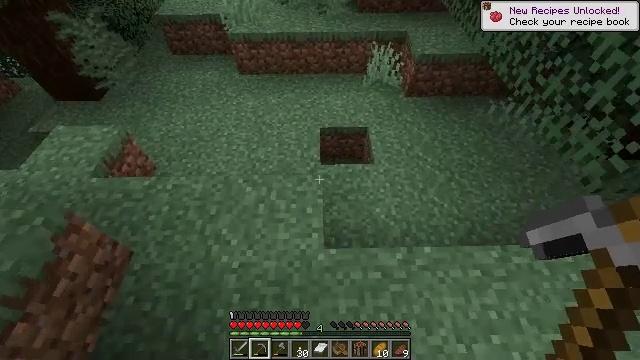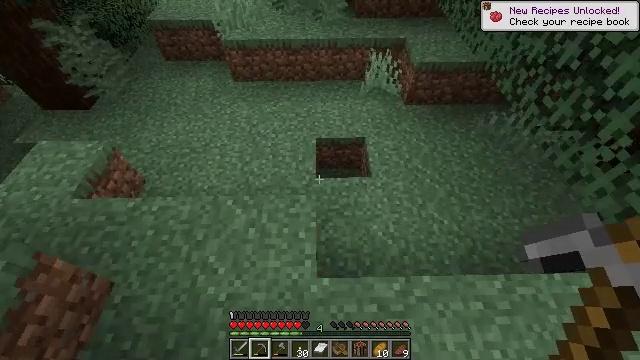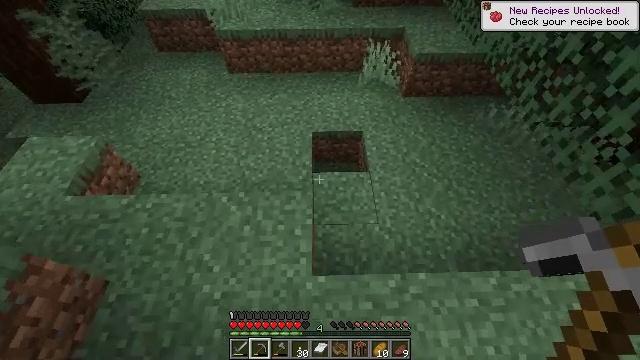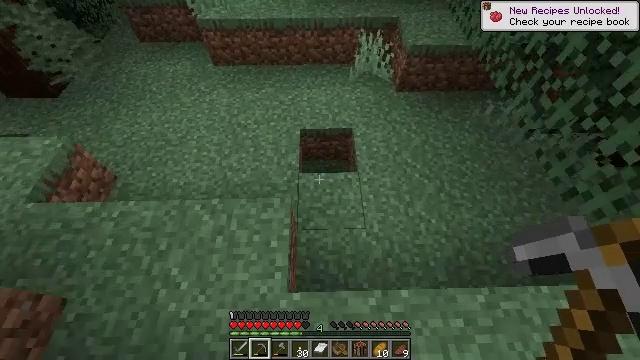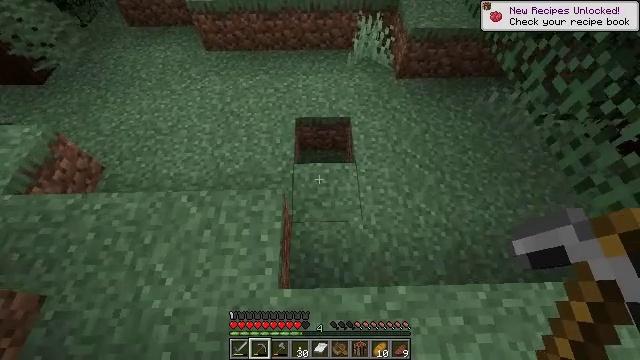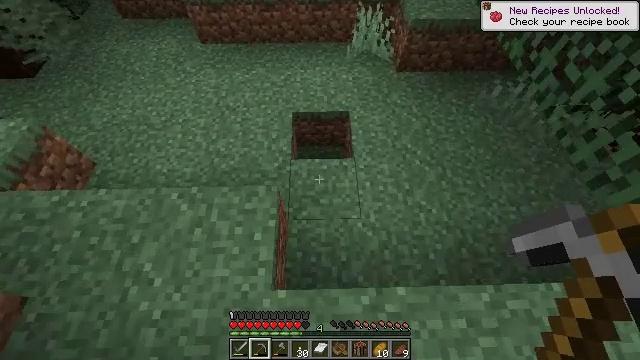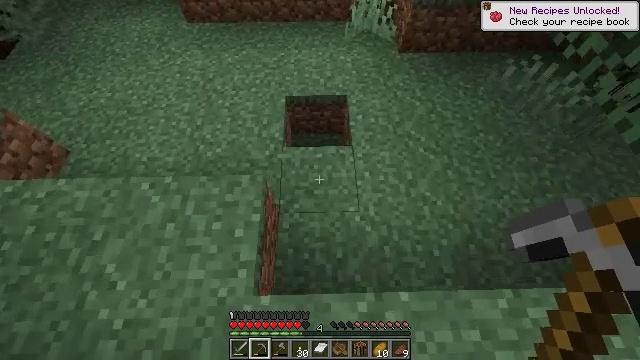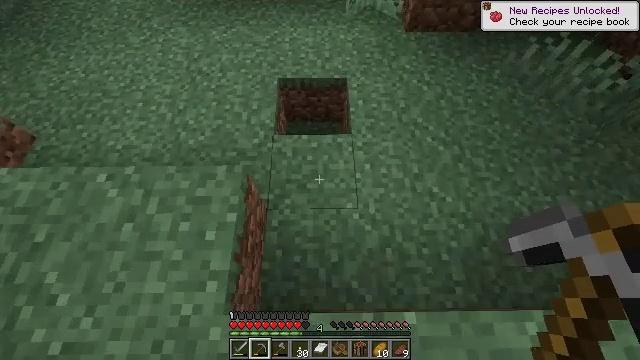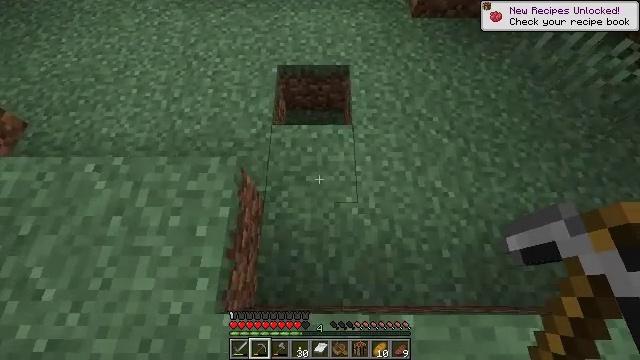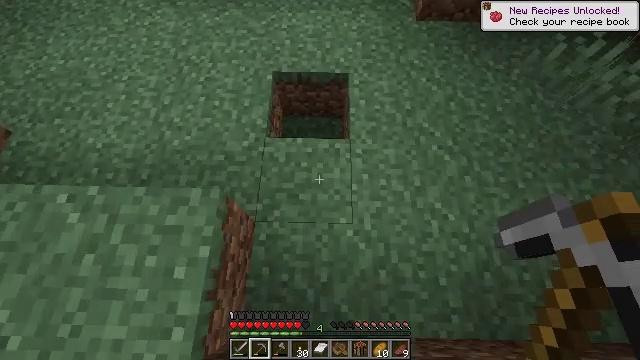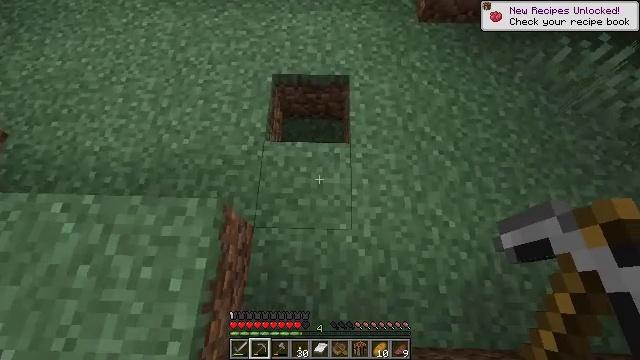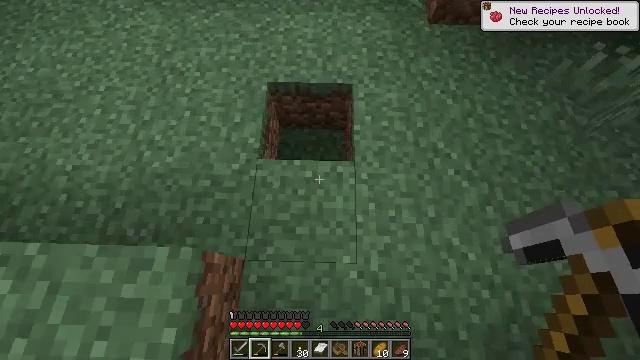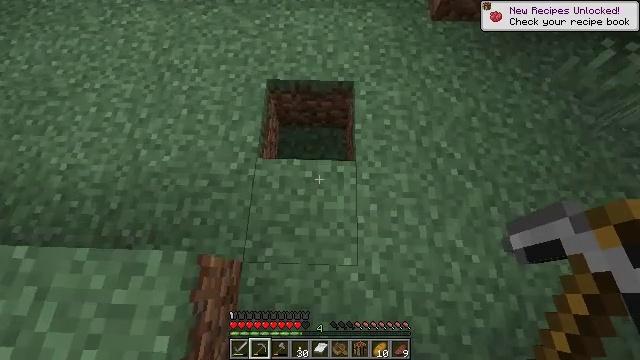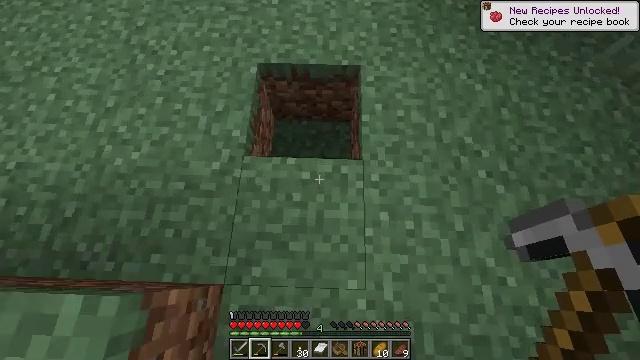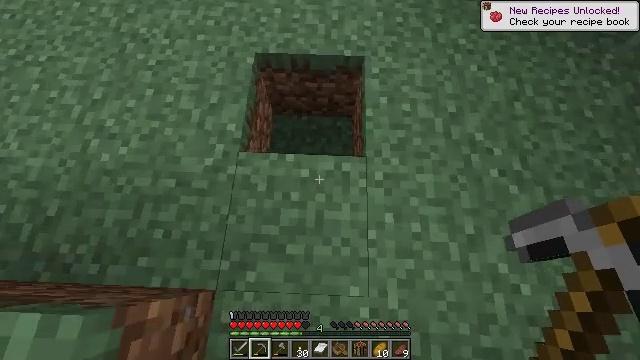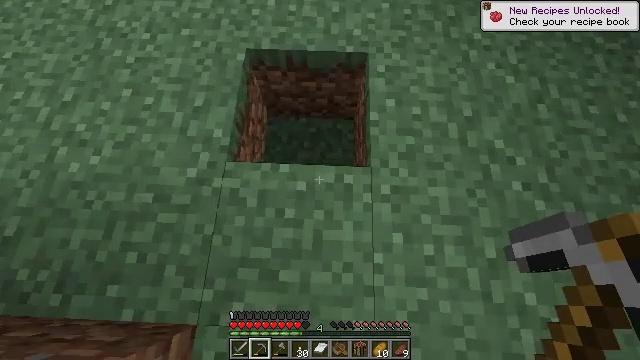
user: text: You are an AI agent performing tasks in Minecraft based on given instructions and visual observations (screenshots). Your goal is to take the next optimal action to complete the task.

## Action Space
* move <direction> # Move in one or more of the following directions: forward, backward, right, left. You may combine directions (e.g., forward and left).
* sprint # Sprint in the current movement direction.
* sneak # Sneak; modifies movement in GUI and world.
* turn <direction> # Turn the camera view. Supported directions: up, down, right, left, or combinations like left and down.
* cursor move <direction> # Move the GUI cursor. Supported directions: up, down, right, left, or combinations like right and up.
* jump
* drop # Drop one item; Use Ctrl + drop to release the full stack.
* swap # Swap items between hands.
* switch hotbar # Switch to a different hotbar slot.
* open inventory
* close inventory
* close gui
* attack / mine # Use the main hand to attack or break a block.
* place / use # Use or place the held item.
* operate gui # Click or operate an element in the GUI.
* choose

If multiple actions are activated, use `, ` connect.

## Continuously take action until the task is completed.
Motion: motion action
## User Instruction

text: Harvest the large fern for decoration.
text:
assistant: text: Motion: move forward and move right
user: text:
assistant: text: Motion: move forward and move right, turn down
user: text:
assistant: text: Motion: move forward and move right, turn down
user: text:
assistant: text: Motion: move forward, turn down
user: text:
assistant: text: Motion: move forward
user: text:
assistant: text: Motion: move forward, turn down
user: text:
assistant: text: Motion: move forward, turn down
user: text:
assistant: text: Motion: move forward, turn down
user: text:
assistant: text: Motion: move forward, turn left and down
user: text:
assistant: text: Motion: move forward
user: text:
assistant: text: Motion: move forward
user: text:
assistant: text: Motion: move forward
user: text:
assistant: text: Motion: no_op
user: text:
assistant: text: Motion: no_op
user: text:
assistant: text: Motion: no_op
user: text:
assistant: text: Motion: no_op
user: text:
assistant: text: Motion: no_op
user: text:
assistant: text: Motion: no_op
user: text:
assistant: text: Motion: no_op
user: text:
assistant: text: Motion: no_op
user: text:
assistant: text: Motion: move left, turn up
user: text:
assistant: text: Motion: move left, turn left and up
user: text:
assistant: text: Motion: move forward and move left, turn left and up
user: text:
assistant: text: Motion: move forward and move left, turn left and up
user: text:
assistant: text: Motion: move forward and move left, turn up
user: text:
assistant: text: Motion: move forward and move left
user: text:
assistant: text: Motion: move forward and move left
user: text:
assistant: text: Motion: move forward
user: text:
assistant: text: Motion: move forward, turn left and down
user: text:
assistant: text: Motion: move forward, turn down